Question:
adb sees the device, Flash / Flash Builder (CC) doesn't - what am I missing? (the Eclipse IDE that comes with the Android SDK can also debug over USB just fine.)
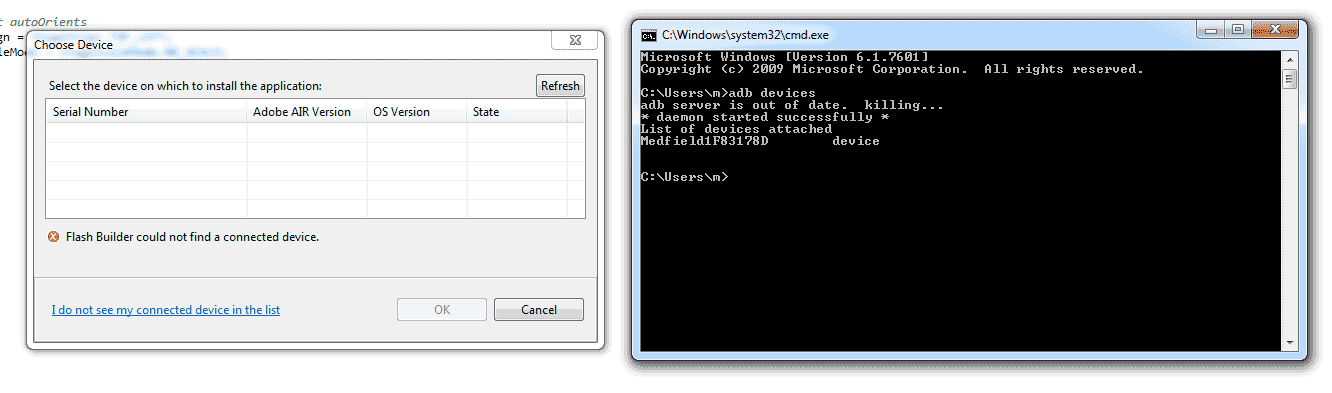
Answer: Copy the ADB to [Flash Builder]\sdks\[sdk Ver.]\libndroidindb.exe
from [Android SDK]\platform-toolsdb.exe
See this <URL>.